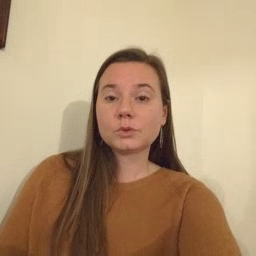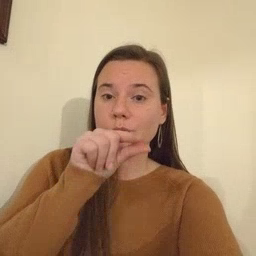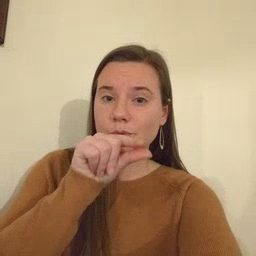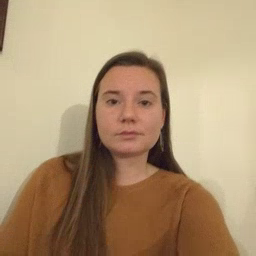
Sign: goose